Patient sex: F
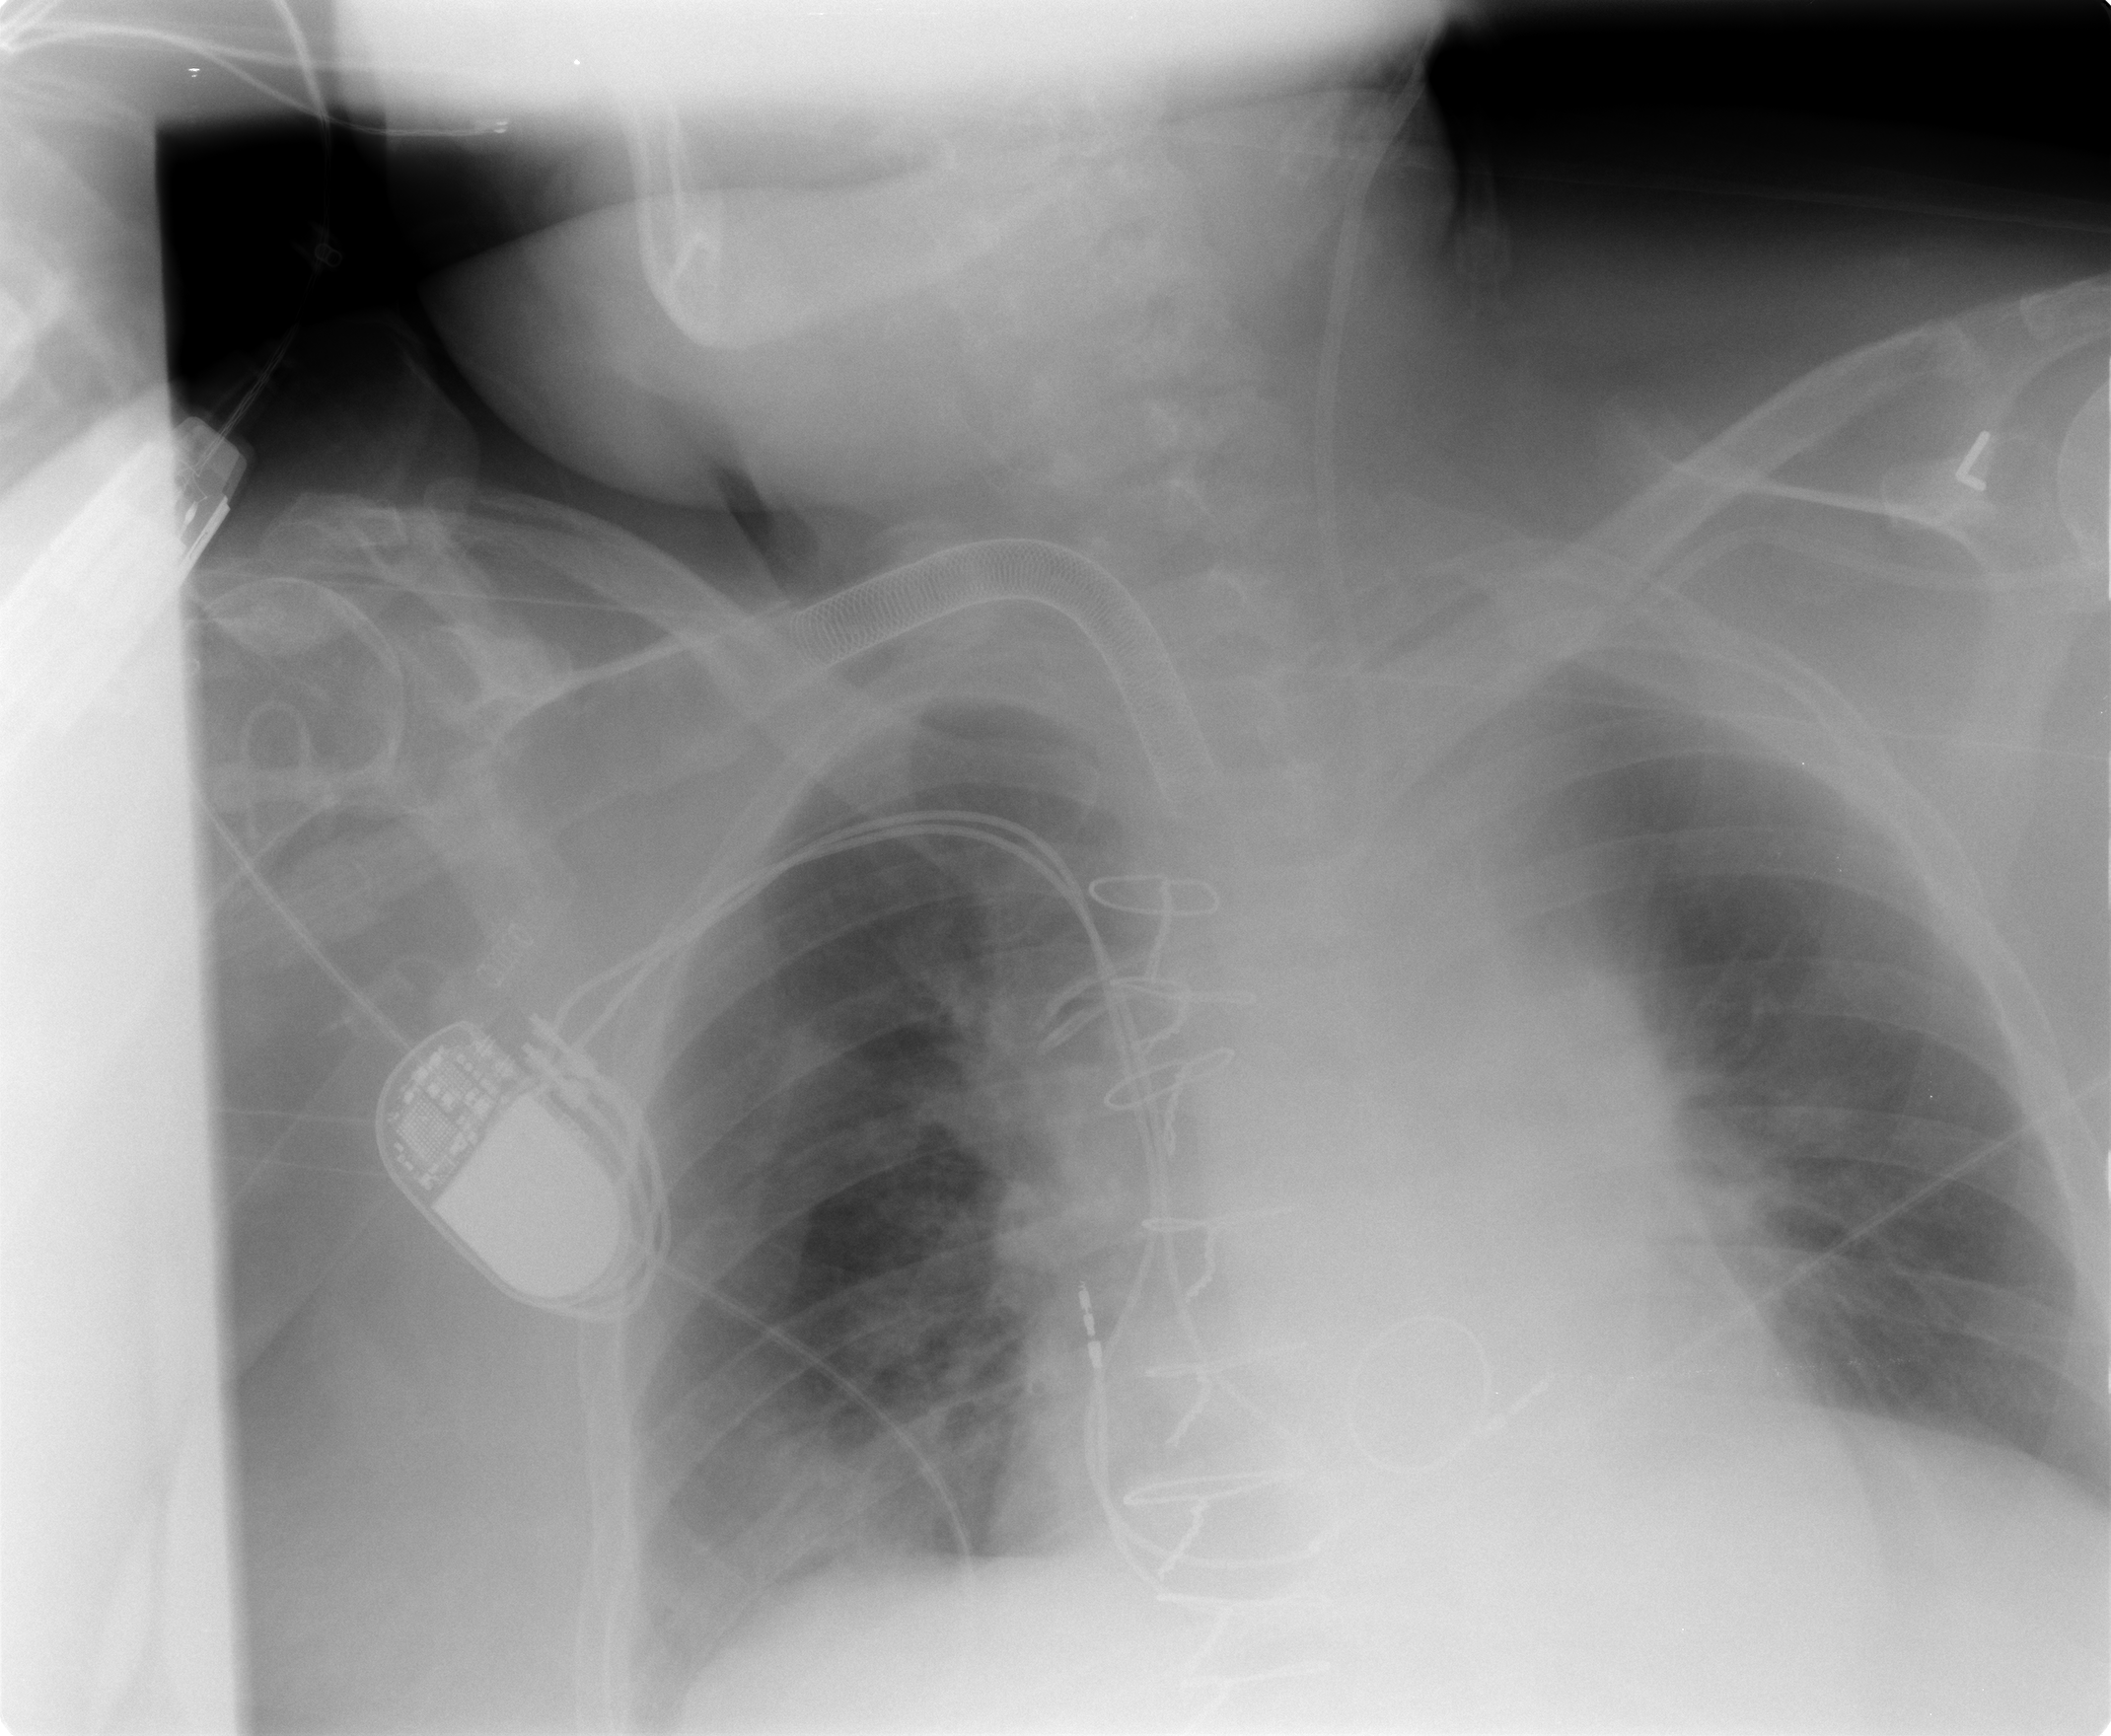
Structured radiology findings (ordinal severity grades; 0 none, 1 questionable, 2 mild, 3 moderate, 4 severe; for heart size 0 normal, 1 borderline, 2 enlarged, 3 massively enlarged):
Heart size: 1
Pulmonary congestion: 2
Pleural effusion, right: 0
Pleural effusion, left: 0
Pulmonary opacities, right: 2
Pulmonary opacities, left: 1
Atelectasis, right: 0
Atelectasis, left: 0